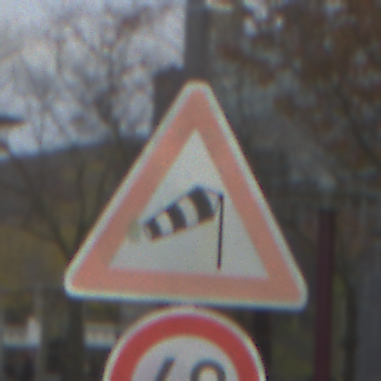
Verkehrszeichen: SeitenwindVonRechts
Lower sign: Geschwindigkeit40
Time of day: MorningAfternoon
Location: Outdoor (Suburban)
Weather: PartlyCloudy
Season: NotSpecified
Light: Natural